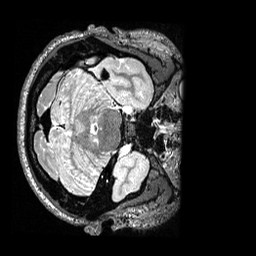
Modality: T2w
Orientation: axial
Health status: healthy
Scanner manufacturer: siemens
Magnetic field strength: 3 T
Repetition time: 3.2 s
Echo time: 0.565 s